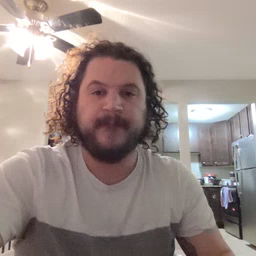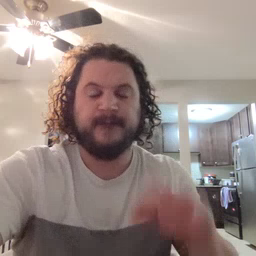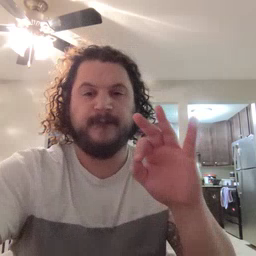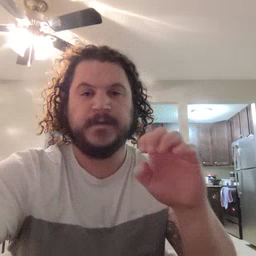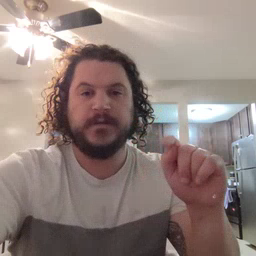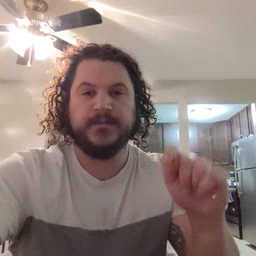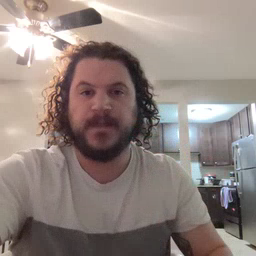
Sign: feet